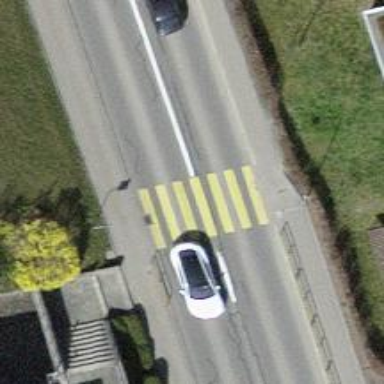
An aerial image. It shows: Marked road crossing.